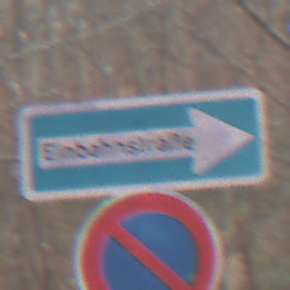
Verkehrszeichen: EinbahnstrasseRechtsweisend
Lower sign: EingeschraenktesHalteverbot
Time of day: Midday
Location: Outdoor (Nature)
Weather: Overcast
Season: Autumn
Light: Natural